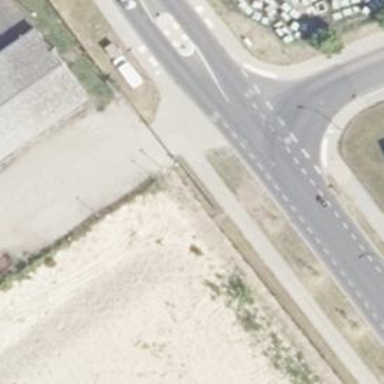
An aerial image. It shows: Secondary road with cycling lane on both sides. The surface of the road is asphalt.